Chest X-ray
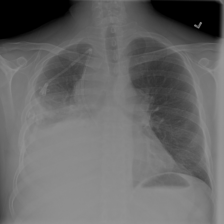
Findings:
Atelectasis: negative
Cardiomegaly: negative
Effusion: positive
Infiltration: negative
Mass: positive
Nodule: negative
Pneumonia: negative
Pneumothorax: negative
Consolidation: negative
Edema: negative
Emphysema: negative
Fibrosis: negative
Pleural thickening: positive
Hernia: negative